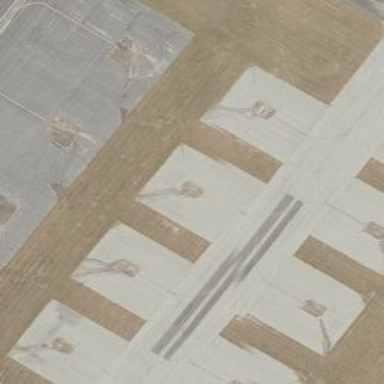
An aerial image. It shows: Apron at the airport.